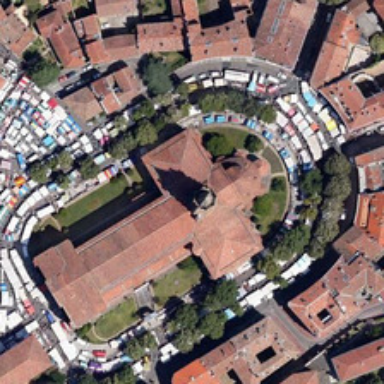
Some buildings and green trees are around a church .